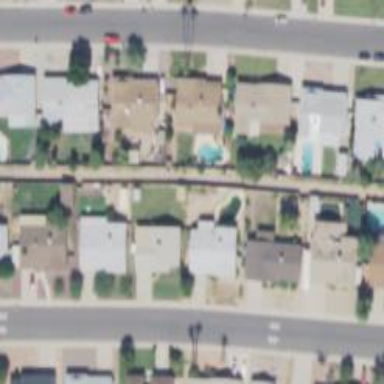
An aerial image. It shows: Alleyway designated as service road.